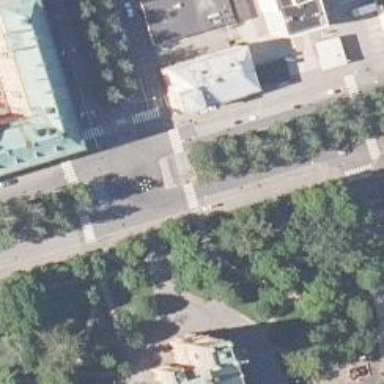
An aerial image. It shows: Marked road crossing.